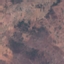
Land use / land cover class: HerbaceousVegetation